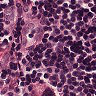
Metastatic tissue present: yes